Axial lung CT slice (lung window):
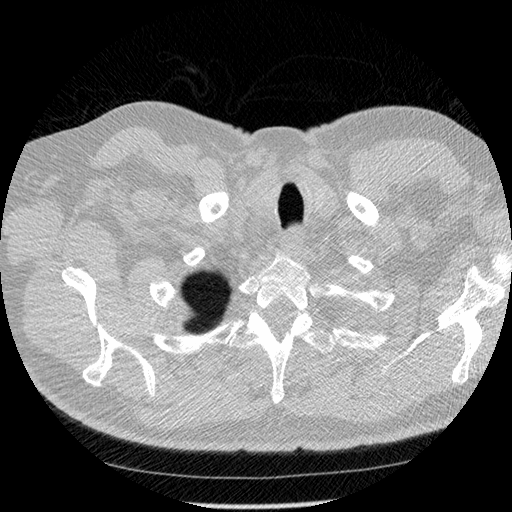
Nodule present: no